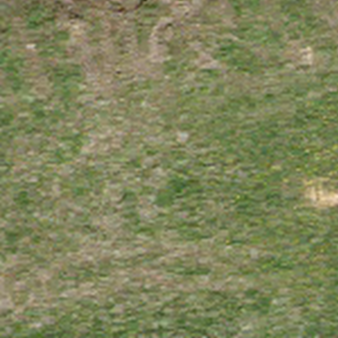
Label: other